Frequency: 65000
Velocity: 0,2015
Power: 6,1
Pulse duration: 0,0000001
Pass count: 1
Magnification: 10
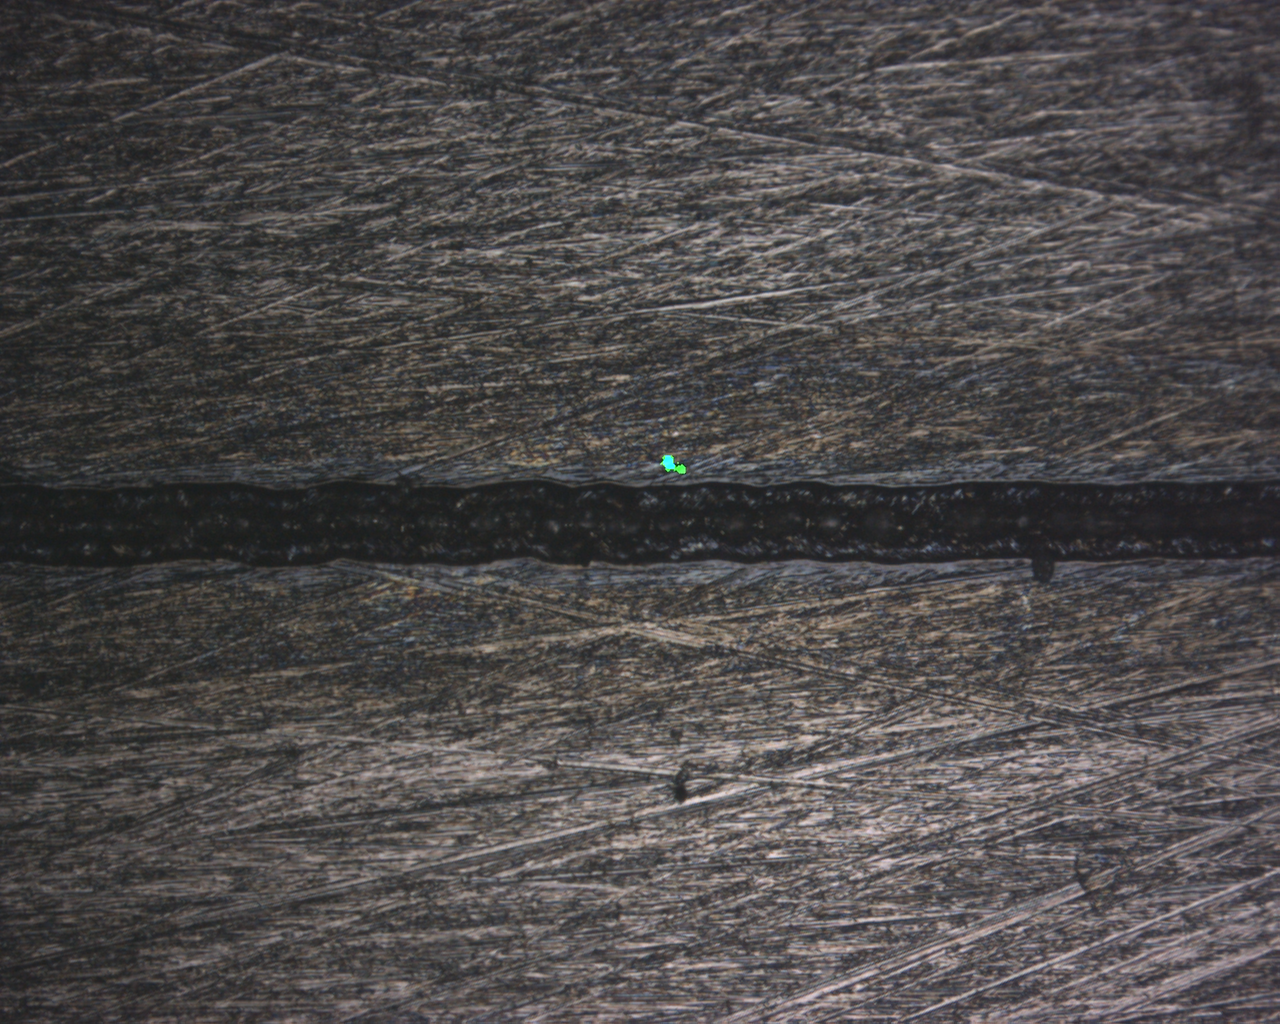
Measured width: 137.53
Other width: 34.959